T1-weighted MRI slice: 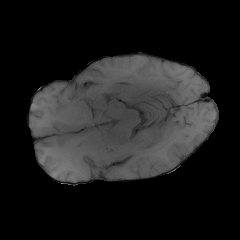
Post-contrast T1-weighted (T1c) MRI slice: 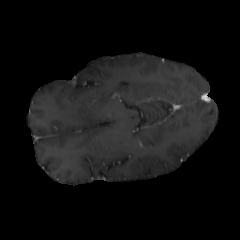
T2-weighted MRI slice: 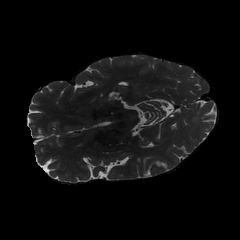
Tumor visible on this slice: no